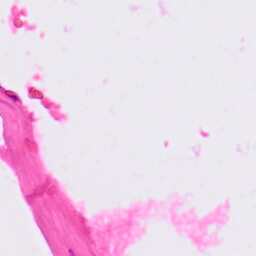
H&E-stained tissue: Lung